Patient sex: M
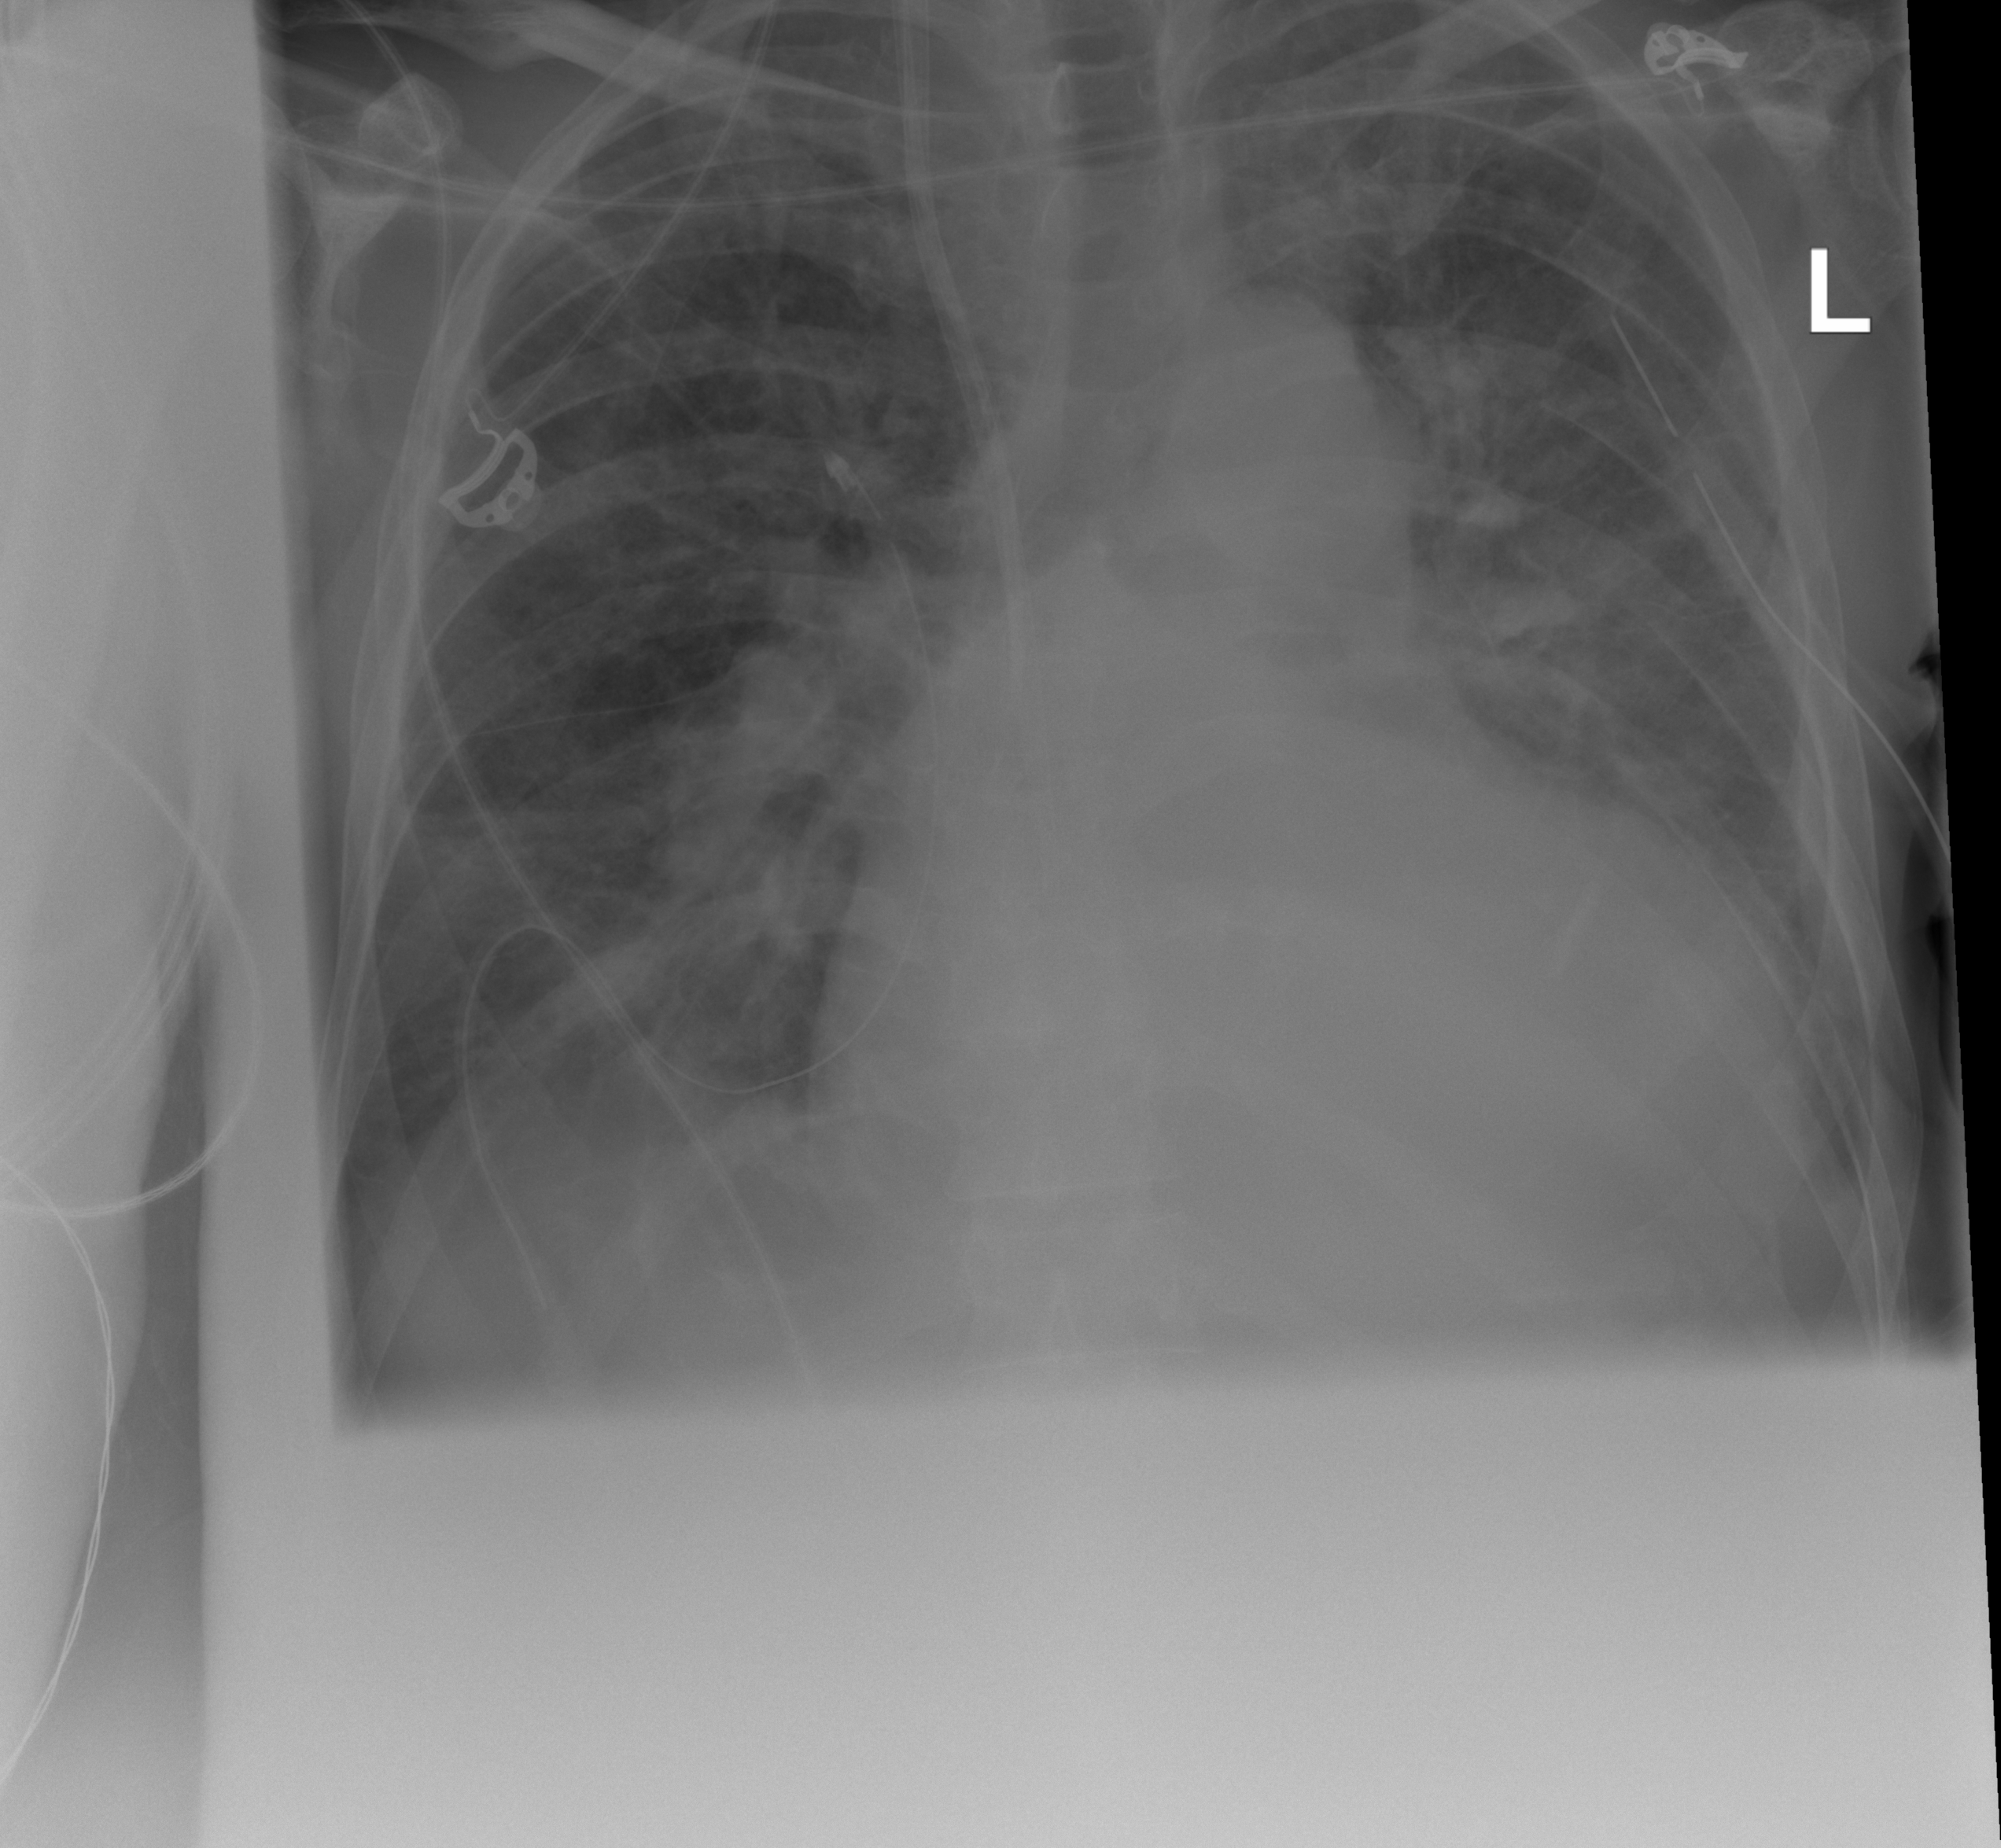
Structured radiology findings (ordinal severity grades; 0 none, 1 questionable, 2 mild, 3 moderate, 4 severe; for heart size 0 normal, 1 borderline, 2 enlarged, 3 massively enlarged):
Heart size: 3
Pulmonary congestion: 2
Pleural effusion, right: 0
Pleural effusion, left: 0
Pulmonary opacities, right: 3
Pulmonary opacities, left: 2
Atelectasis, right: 2
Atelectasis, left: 2